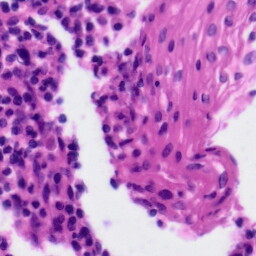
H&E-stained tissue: Tonsil